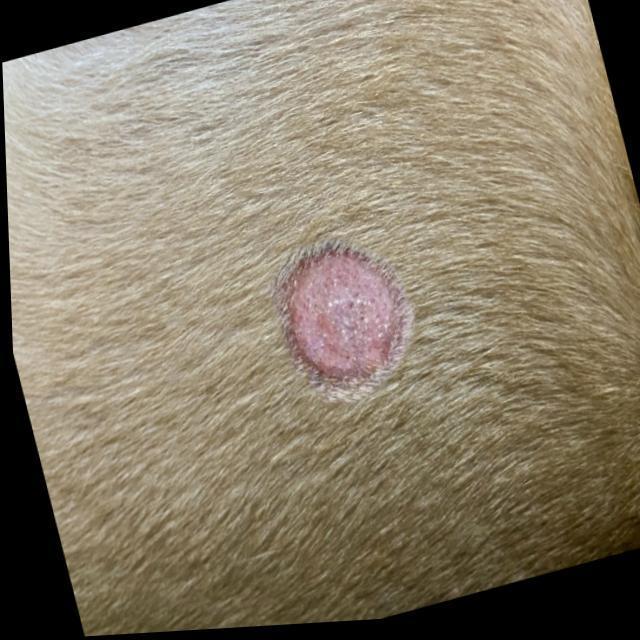
Canine ringworm (Dermatophytosis) — fungal infection caused by Microsporum or Trichophyton. Presents with circular alopecia, scaling, crusting, and broken hairs.